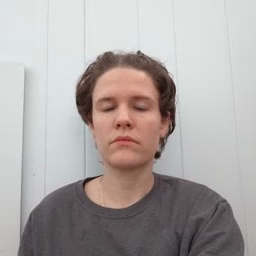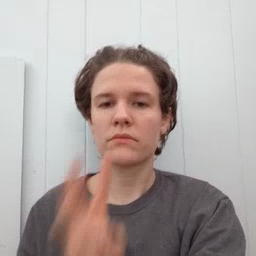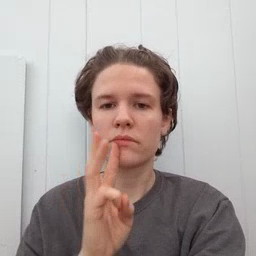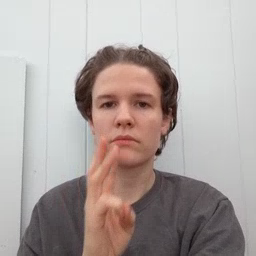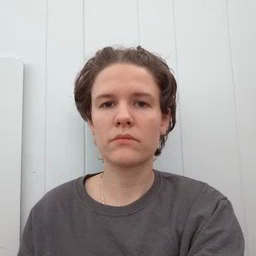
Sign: water